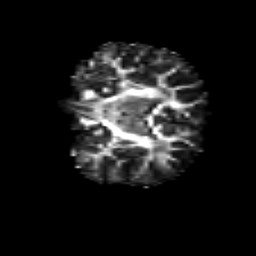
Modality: FA
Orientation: coronal
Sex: male
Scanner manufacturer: siemens
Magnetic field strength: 3 T
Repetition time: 5 s
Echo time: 0.071 s